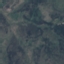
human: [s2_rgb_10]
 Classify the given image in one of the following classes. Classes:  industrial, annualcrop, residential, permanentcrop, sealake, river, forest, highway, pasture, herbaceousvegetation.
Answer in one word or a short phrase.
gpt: HerbaceousVegetation